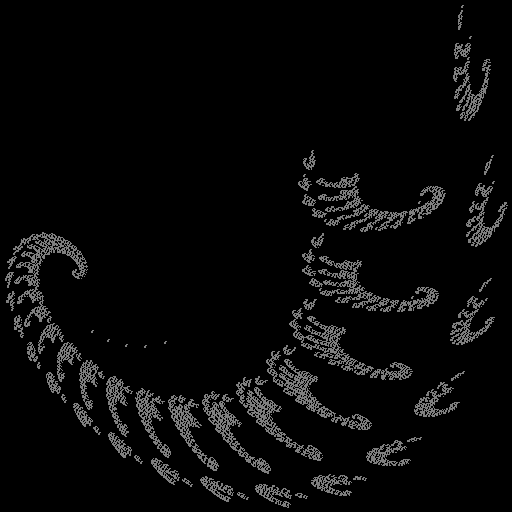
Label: ammonite